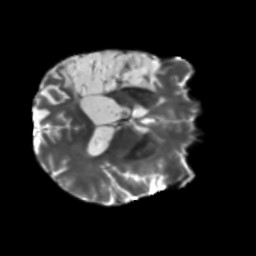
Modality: T2w
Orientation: axial
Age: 47
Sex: male
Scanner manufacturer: siemens
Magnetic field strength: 3 T
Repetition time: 5.25 s
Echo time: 0.08 s